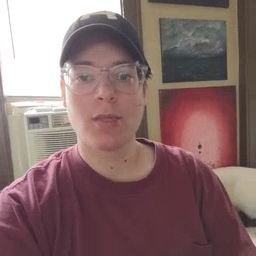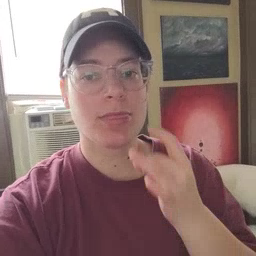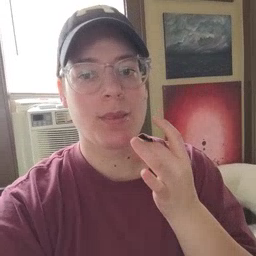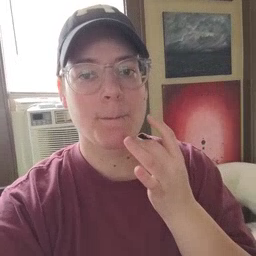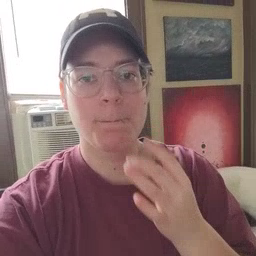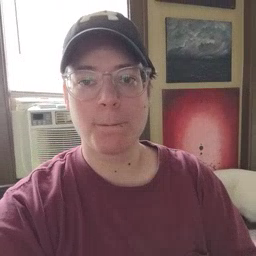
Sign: lamp